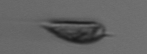
Label: Prorocentrum_triestinum